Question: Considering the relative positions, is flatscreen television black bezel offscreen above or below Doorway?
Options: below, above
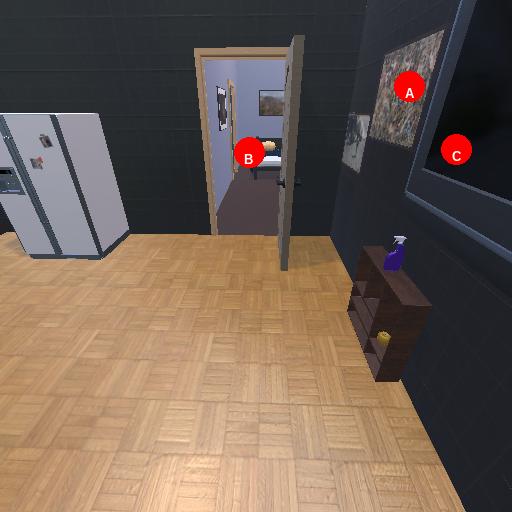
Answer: below